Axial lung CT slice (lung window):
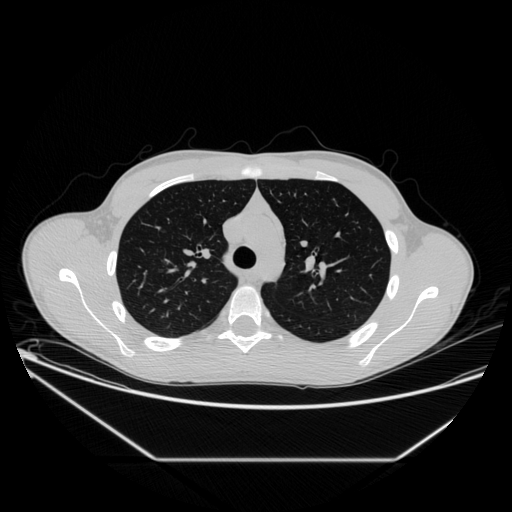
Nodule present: no